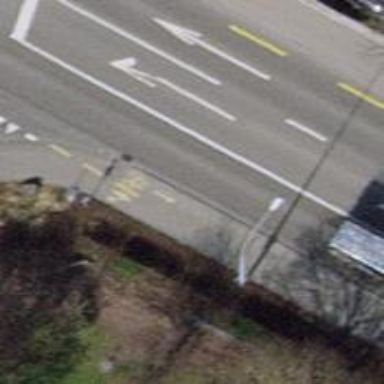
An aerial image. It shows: Asphalt cycleway.